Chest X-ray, AP view. Patient: 58 years old, sex M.
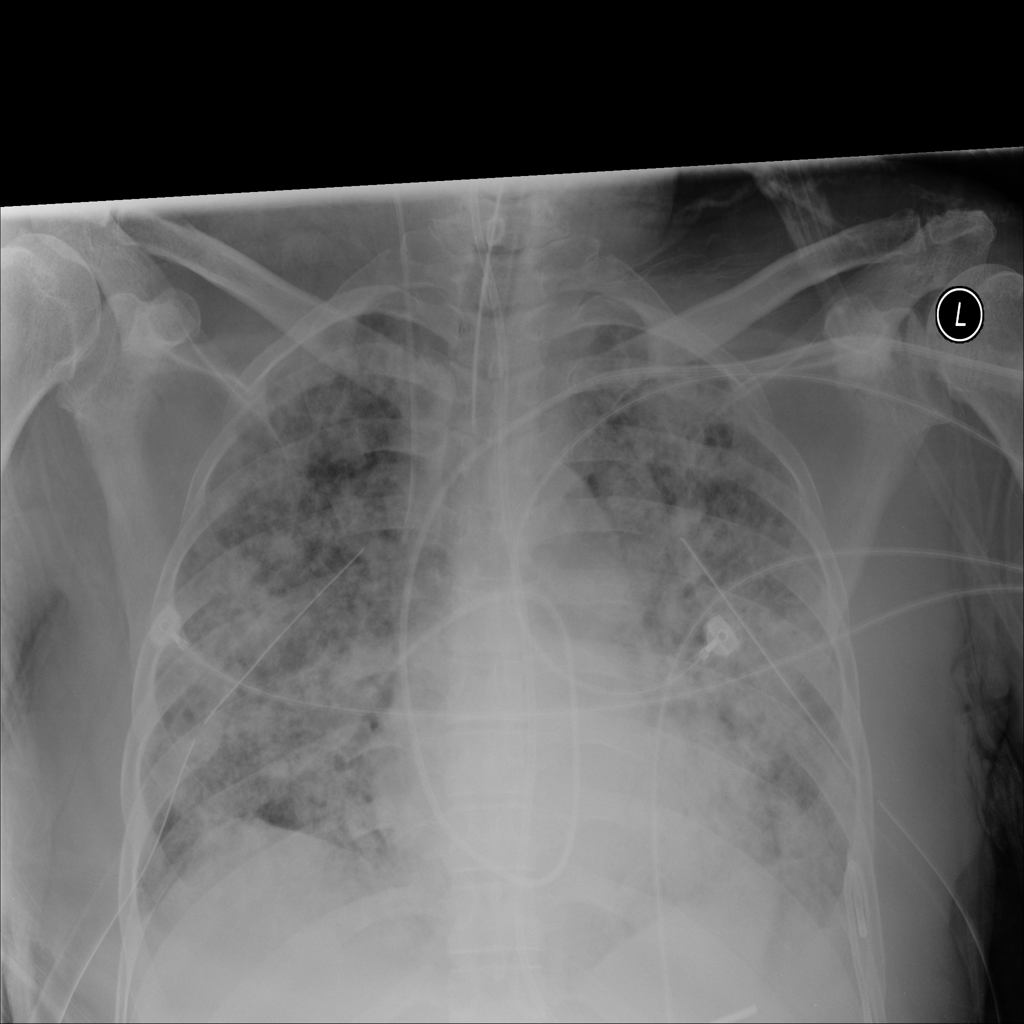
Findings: Pneumothorax